Question: I've created an application in Play Framework using 'activator new'.
Upon 'activator start' this application it's giving me the following error:
'''
Bad application path: -Dhttp.port=9000
'''

How to solve the issue?
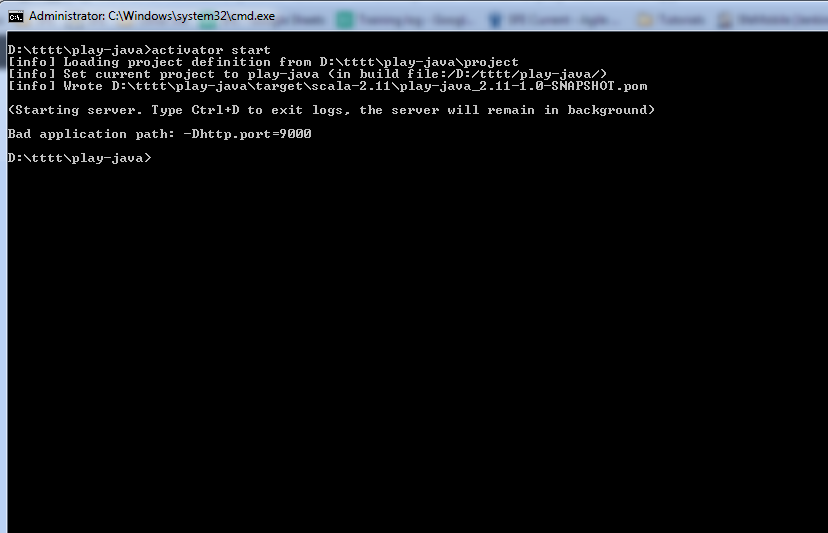
Answer: I had the same problem but only after creating a binary distribution using the dist command from the activator when I try to run the play application using the Bat file and add some configuration parameters I go the same error.
Here is the error I am getting
'''
Bad application path: -Dhttp.port=9009
'''
So the way I solve it is by editing the Bat file. I manually add all the configuration parameters into the APP_MAIN_CLASS and before the "play.core.server.NettyServer"
something like:
'''
set "APP_MAIN_CLASS= -DapplyEvolutions.default=true -Dhttp.port=9009 play.core.server.NettyServer"
'''